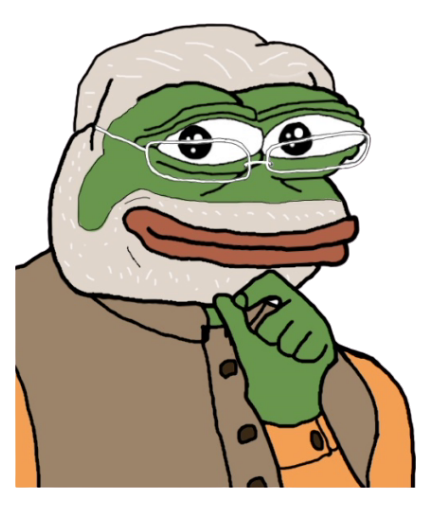
Label: 5_Pepe